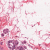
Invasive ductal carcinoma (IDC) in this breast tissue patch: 0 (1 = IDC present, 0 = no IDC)